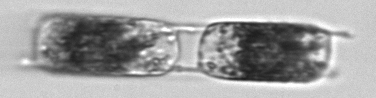
Label: Hemiaulus